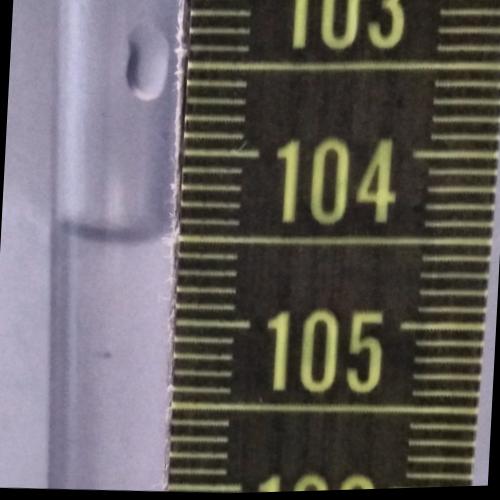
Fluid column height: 104.5 cm